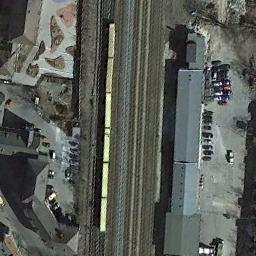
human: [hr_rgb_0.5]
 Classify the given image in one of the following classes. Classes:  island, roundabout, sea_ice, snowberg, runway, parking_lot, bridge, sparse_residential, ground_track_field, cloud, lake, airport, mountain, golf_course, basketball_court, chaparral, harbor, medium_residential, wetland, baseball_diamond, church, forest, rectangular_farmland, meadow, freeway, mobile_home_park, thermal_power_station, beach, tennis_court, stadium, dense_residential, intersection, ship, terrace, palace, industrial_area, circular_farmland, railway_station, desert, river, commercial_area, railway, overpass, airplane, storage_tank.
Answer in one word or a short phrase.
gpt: railway